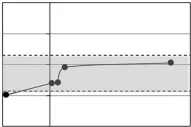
Concussion case 1: transient symptoms. X axis is days before and after concussion, with day 0 being the day of concussion. : [Tau]SNAP25+/[CD81]SNAP25+ ratio.
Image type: chart (chart)